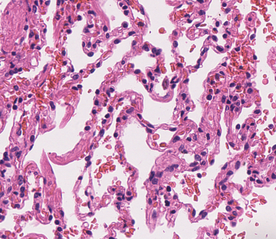
Tumor epithelial tissue: no
Tumor-associated stroma tissue: no
Normal tissue: yes